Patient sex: F
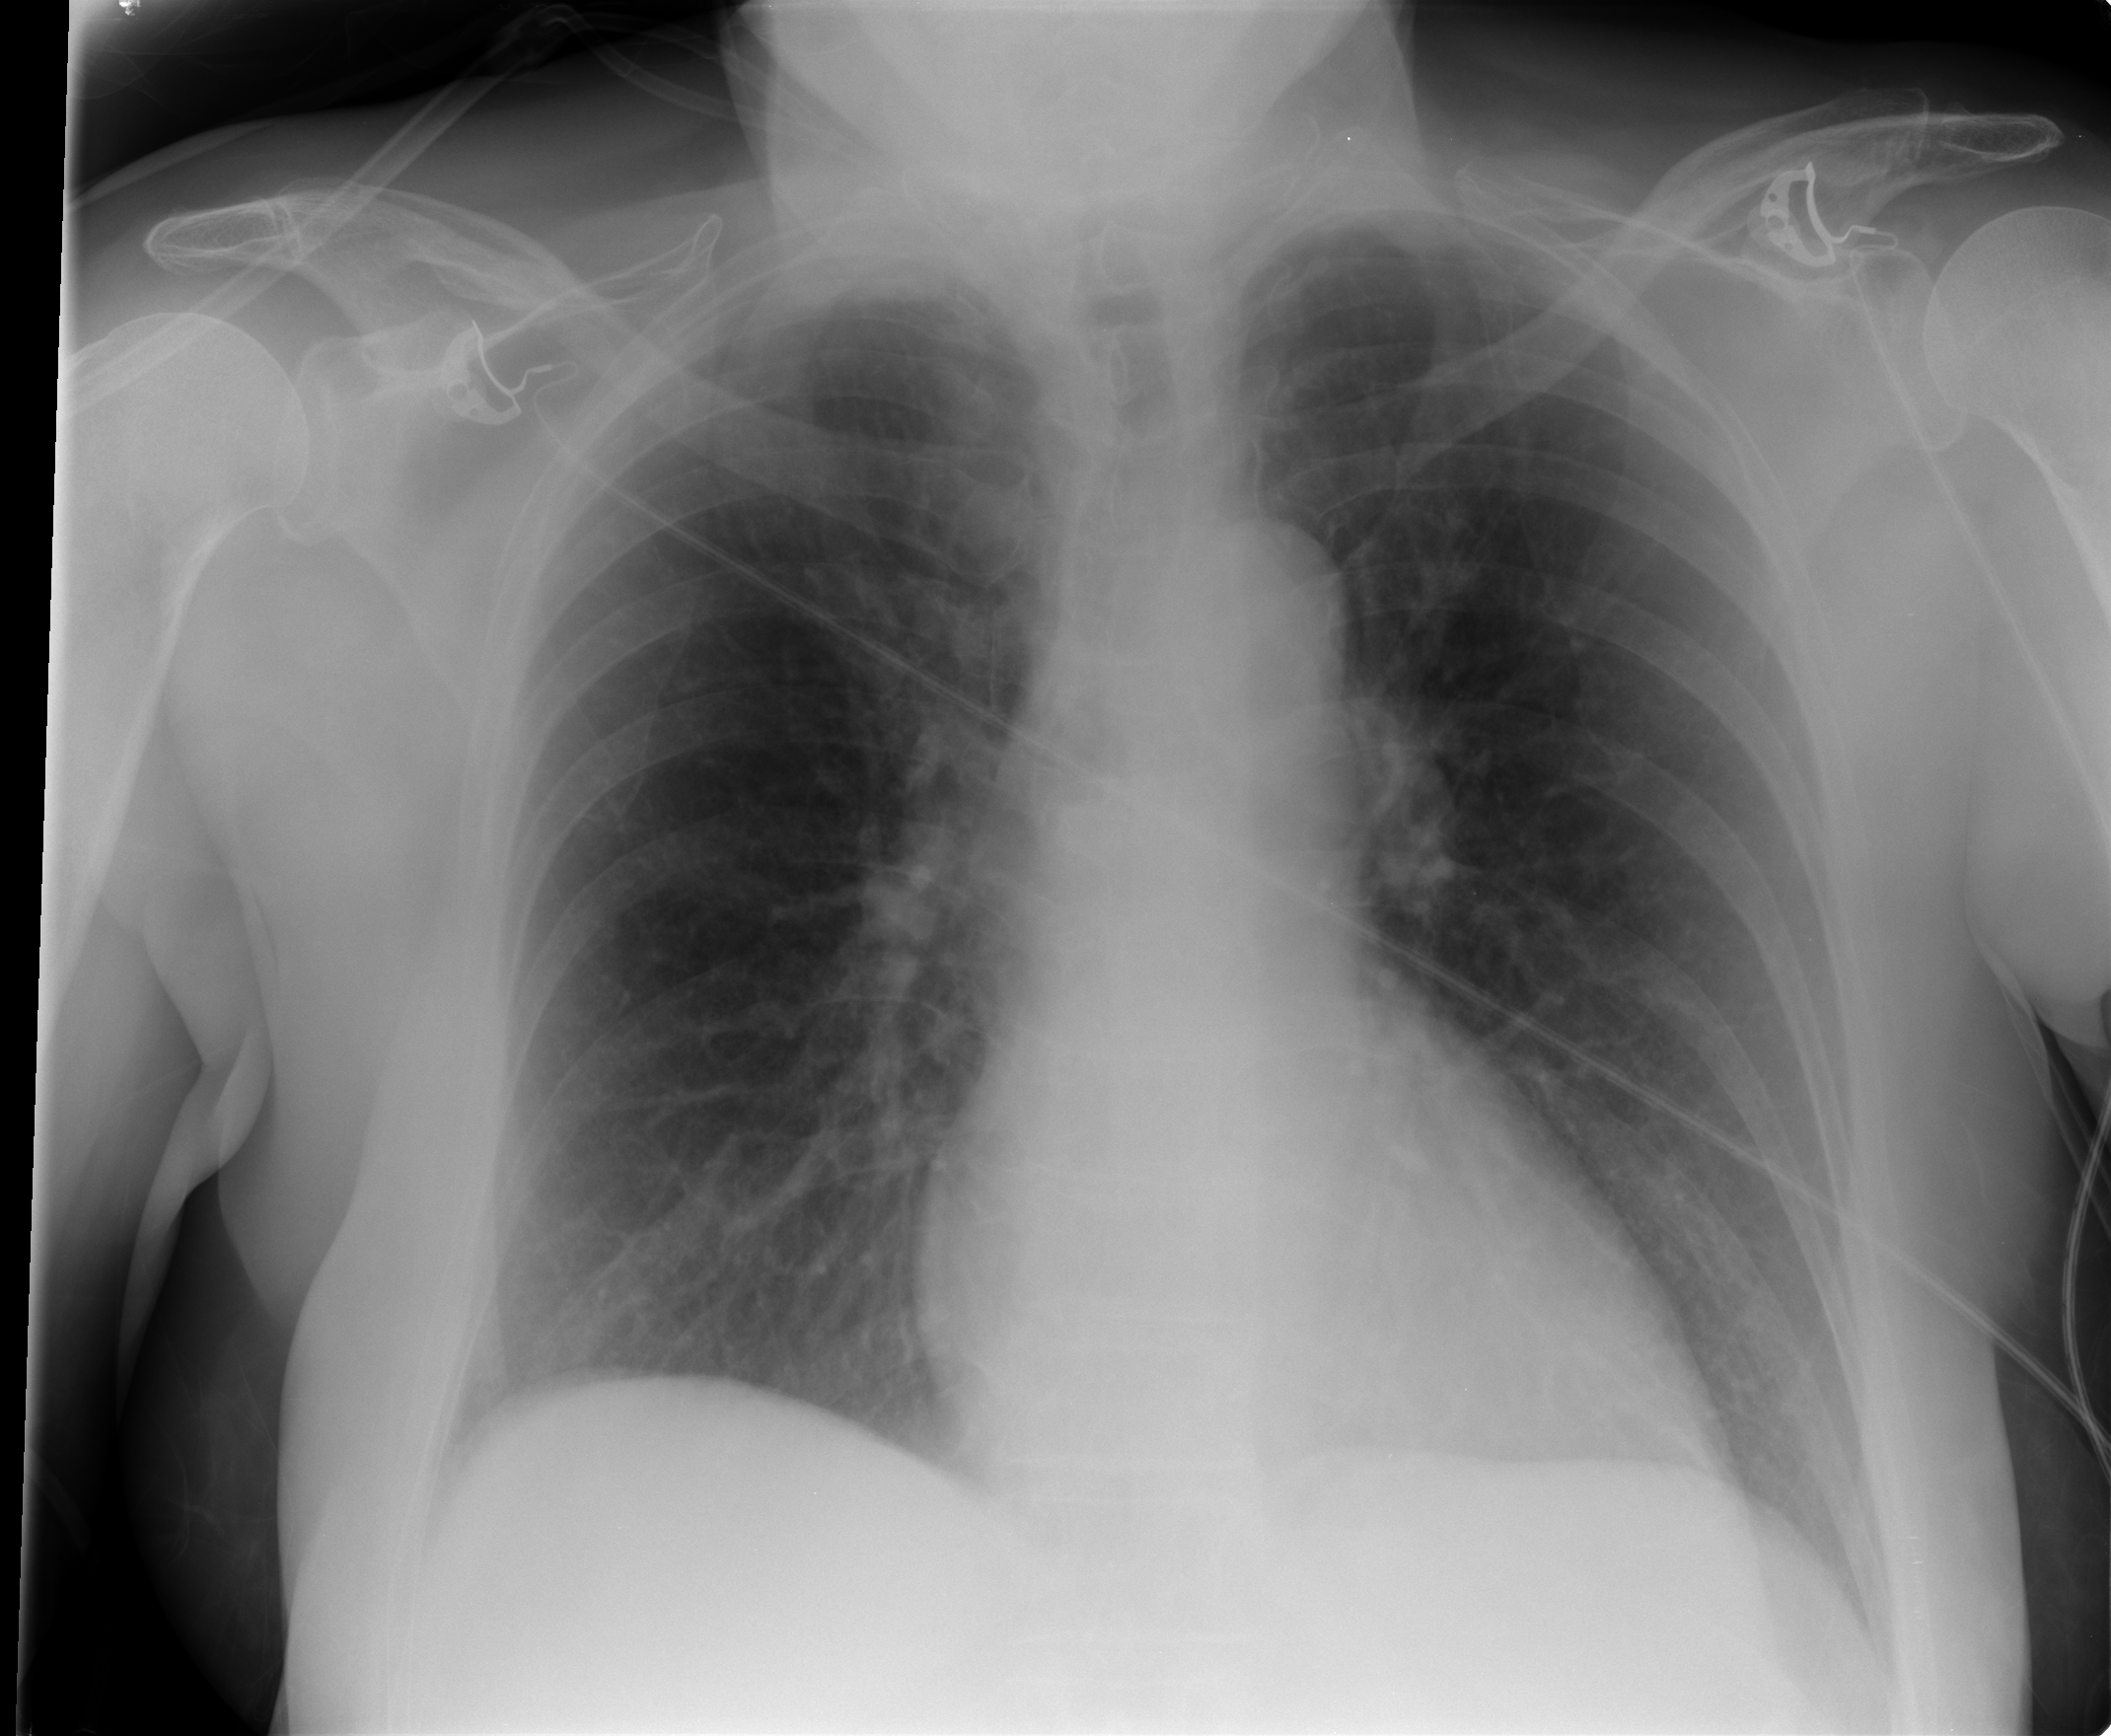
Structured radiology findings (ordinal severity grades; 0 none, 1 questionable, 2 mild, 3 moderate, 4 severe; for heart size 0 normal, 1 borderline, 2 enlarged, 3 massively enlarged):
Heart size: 0
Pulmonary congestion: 1
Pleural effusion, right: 0
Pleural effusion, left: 0
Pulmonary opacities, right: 0
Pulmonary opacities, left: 0
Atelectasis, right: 0
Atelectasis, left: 0